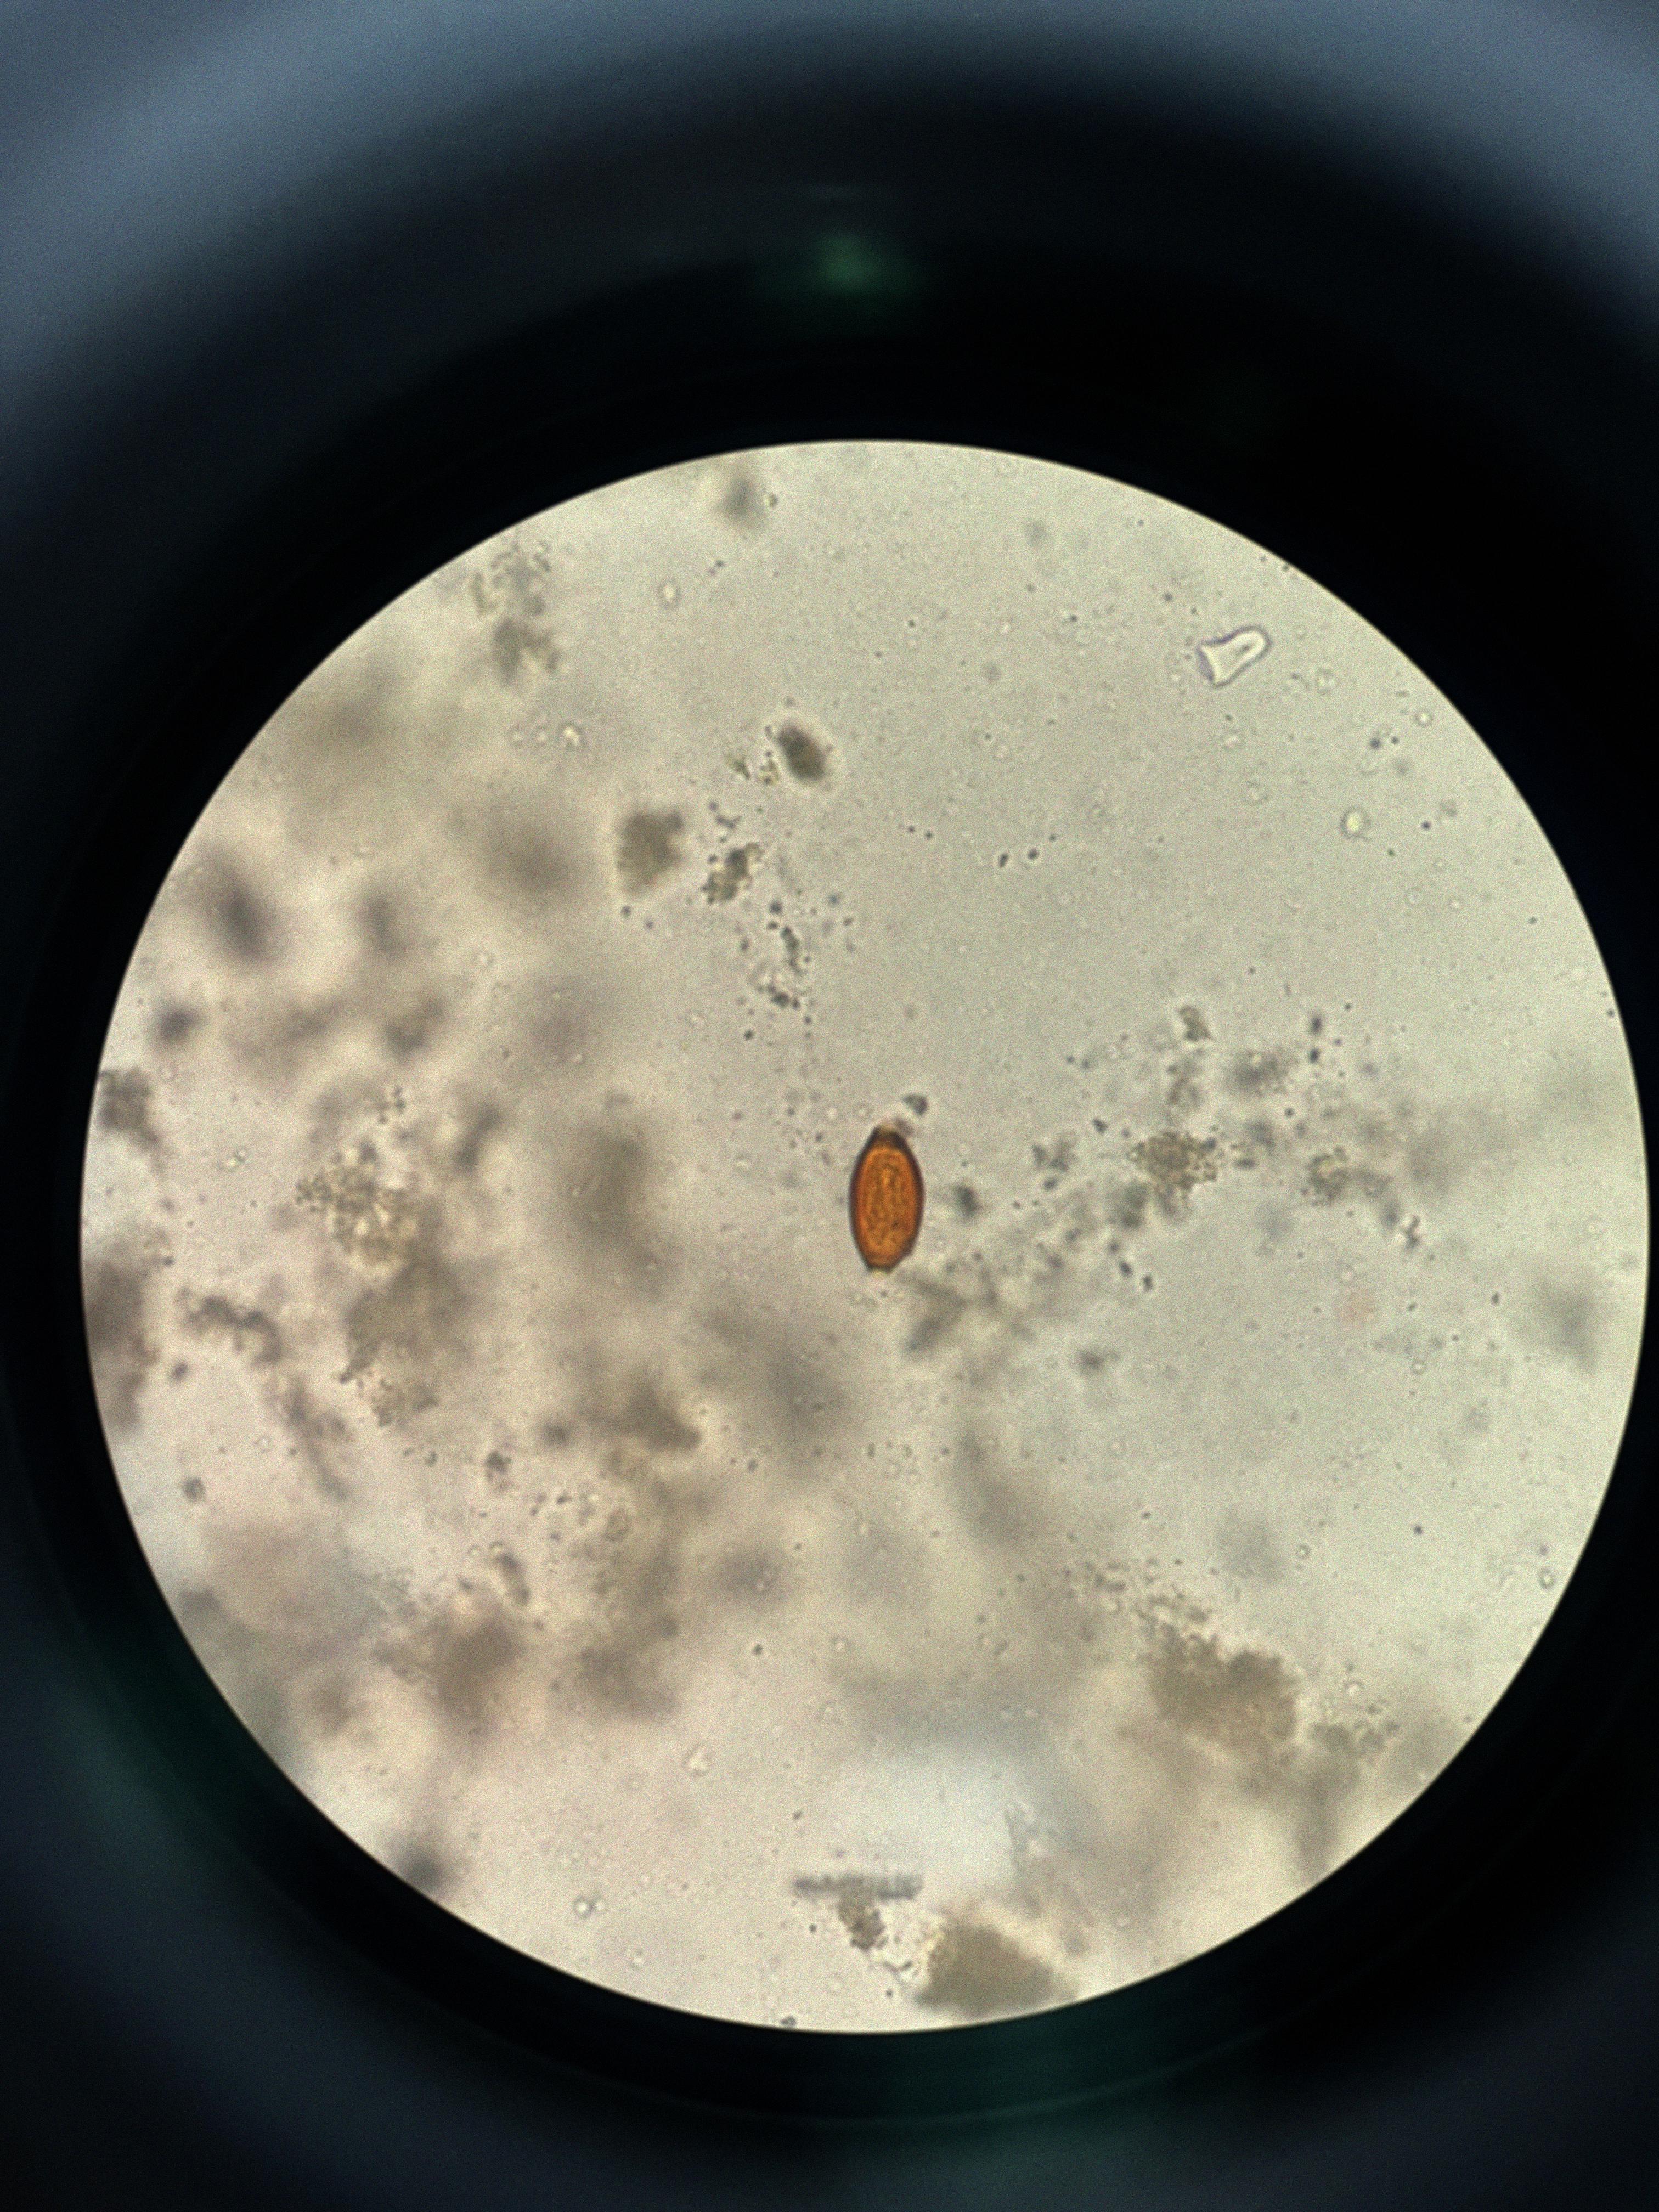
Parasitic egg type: Trichuris trichiura